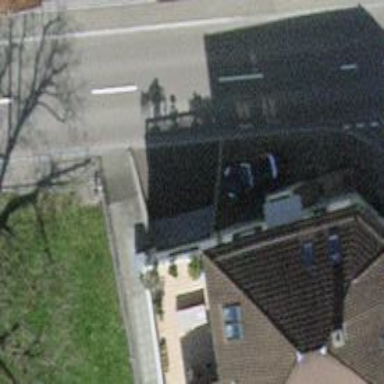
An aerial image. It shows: Surveillance system is in place.